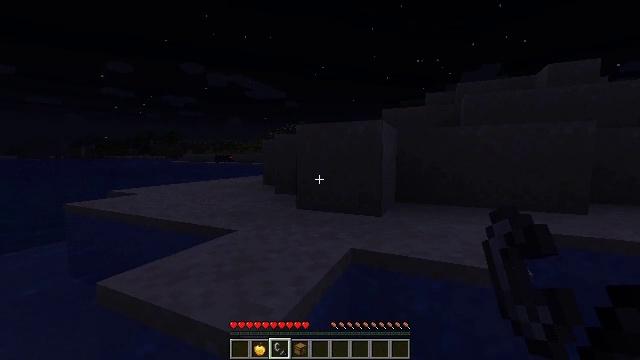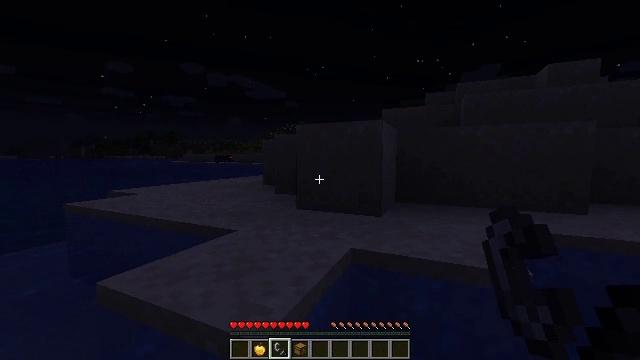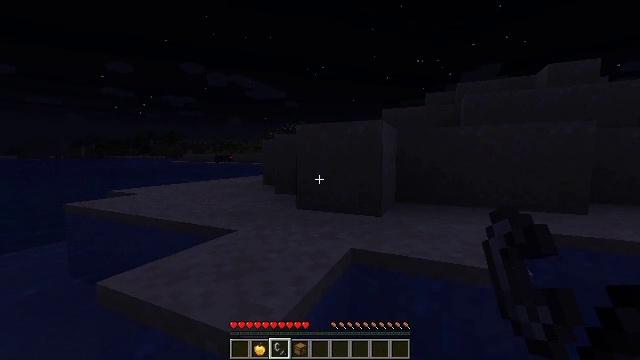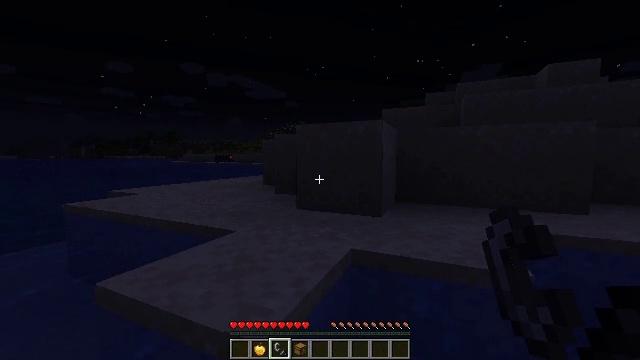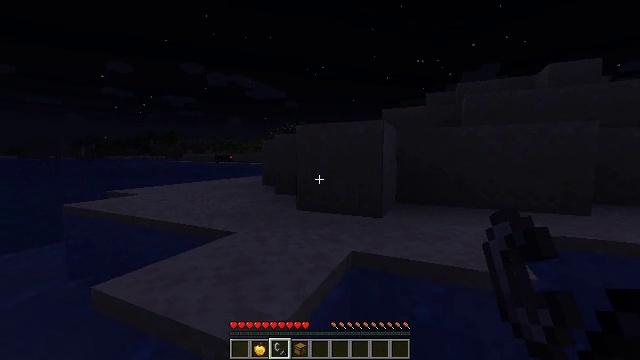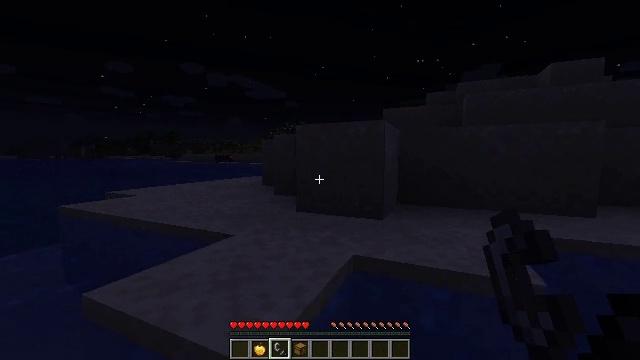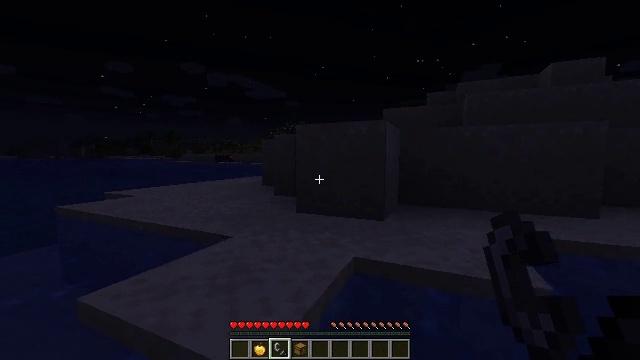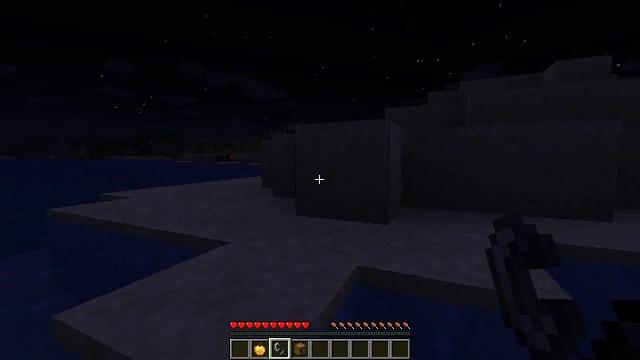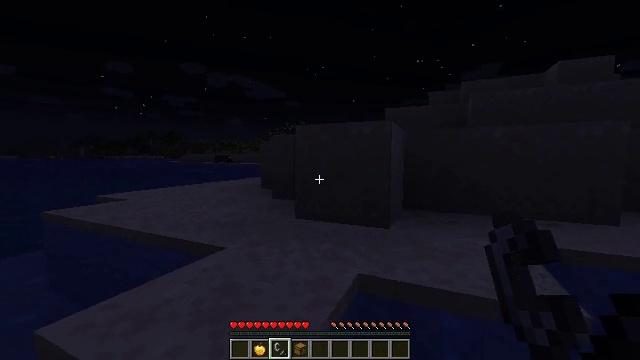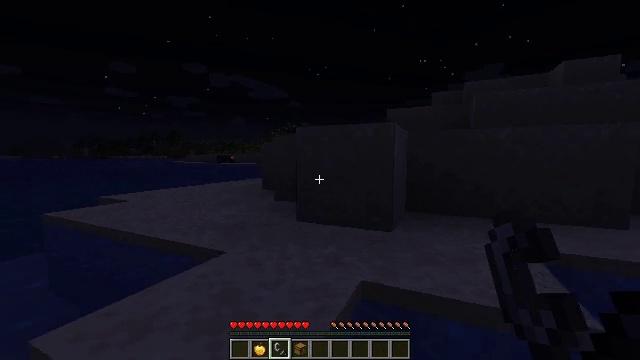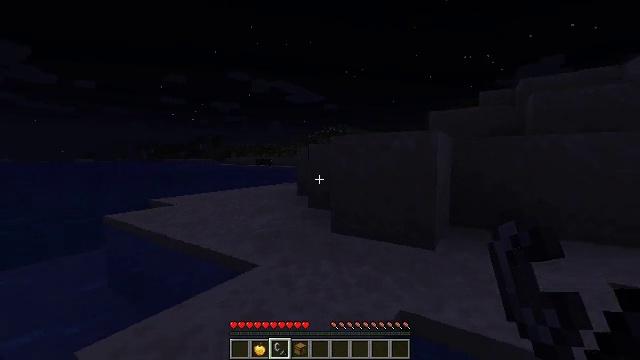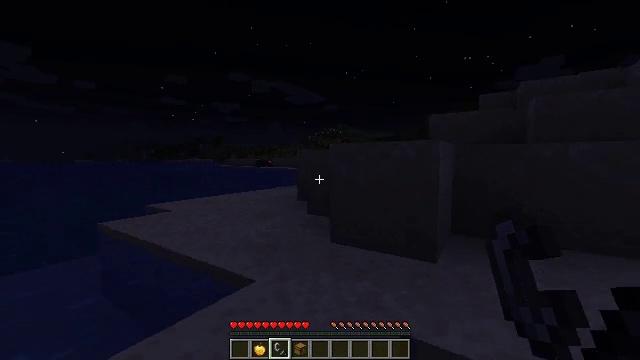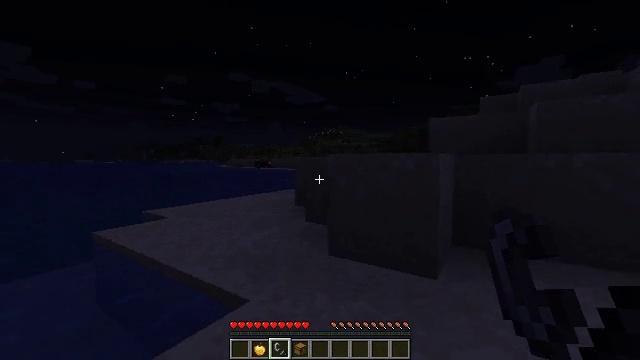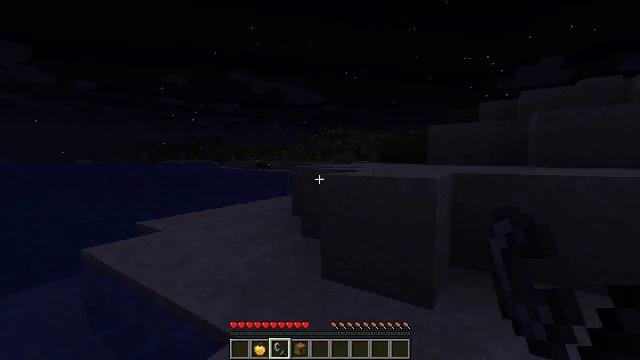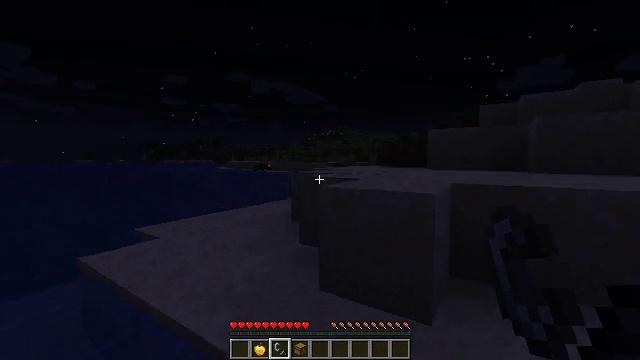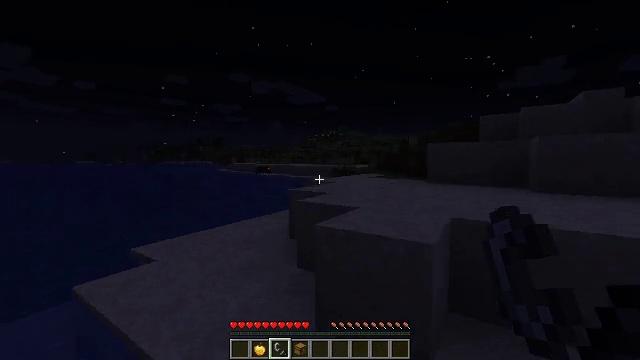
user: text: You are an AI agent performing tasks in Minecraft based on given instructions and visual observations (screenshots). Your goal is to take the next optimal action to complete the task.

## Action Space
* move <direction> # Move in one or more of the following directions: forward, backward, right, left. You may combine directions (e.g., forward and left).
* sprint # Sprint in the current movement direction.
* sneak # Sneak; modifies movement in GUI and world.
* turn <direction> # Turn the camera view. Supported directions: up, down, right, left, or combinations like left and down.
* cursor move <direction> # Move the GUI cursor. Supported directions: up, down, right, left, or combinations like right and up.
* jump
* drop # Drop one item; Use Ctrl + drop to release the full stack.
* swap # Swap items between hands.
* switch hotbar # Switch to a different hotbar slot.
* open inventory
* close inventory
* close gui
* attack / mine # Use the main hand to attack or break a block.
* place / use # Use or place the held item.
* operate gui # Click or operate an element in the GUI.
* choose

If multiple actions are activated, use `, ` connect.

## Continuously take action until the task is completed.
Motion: motion action
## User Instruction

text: Drop a flint and steel.
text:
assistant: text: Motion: no_op
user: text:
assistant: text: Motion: no_op
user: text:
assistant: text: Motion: move forward
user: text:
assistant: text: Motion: move forward
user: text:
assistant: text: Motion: move forward
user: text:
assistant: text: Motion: move forward
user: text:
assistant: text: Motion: move forward
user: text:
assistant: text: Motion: move forward, jump
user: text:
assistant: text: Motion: move forward, jump
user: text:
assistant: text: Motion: move forward, turn left, jump
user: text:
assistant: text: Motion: move forward, jump
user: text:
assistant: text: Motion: move forward, jump
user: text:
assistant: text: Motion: move forward, jump
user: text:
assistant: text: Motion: move forward
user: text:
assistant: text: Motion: move forward
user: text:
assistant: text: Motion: move forward
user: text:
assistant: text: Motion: move forward
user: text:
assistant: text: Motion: move forward, turn left
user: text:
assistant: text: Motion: move forward, turn left
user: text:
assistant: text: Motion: move forward, turn left
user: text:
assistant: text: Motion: move forward, turn left
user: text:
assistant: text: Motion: move forward, turn left
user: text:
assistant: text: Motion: move forward
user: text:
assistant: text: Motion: move forward
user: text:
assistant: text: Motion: move forward
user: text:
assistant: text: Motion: move forward, turn left
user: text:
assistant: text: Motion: move forward, turn left and down
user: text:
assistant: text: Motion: move forward and move left, turn left
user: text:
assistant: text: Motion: move forward and move left
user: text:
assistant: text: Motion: move forward